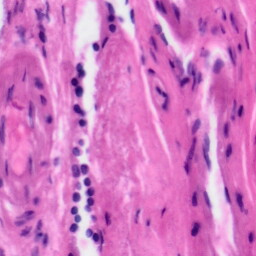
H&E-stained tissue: Tonsil